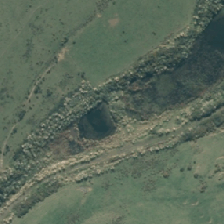
Land cover: lake_pond